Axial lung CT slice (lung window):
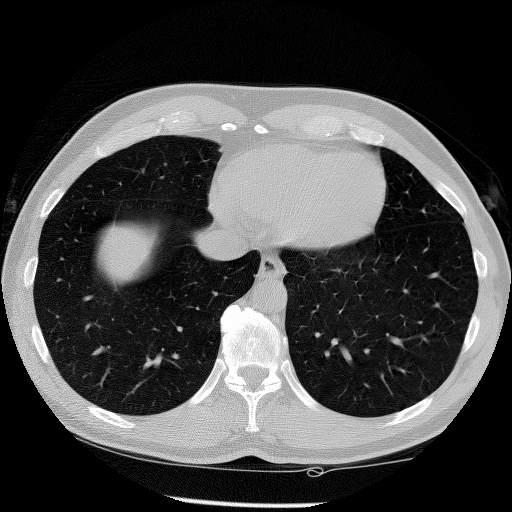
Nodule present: no